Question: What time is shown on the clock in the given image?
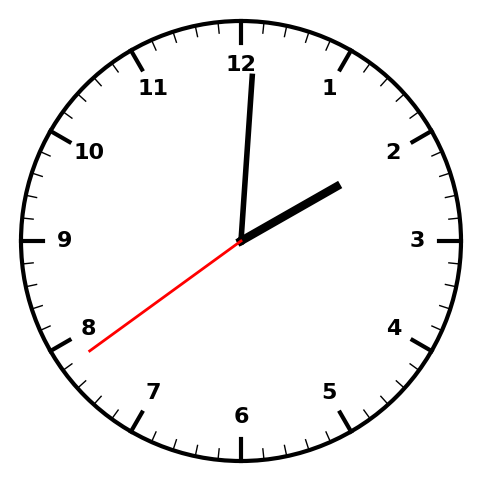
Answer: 02:00:39